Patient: sex M, age 69
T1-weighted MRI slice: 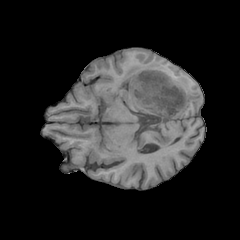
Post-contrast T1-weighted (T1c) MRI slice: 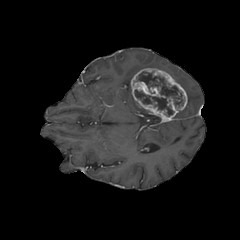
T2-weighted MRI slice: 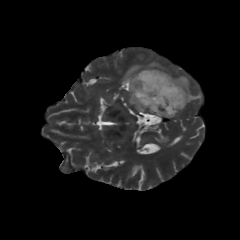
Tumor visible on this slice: yes
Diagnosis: Glioblastoma, IDH-wildtype
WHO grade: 4